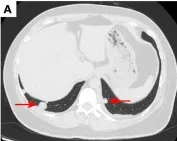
2021-3-9 CT scan: The number of lung metastases increased, and the length of the metastatic tumor in the right lower lobe of lung was 1.62 cm [red arrow.
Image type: radiology (ct)